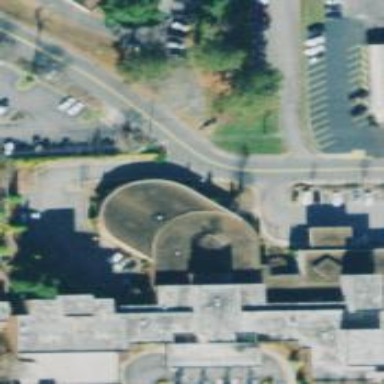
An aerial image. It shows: Hospital building.